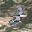
Label: 3